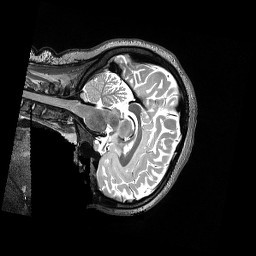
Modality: T2w
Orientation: sagittal
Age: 20
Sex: female
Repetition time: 3.2 s
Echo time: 0.563 s